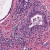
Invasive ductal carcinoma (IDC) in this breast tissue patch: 0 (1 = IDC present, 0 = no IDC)